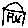
Label: house